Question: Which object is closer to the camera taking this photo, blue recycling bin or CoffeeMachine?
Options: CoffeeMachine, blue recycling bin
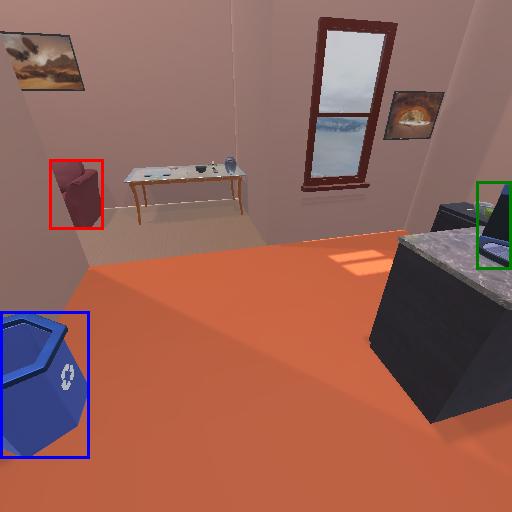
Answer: CoffeeMachine